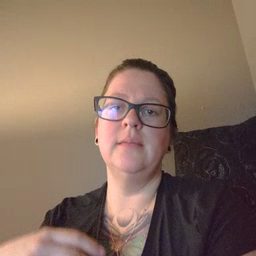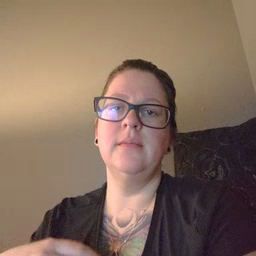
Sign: dance